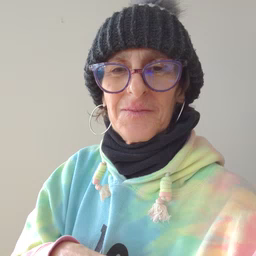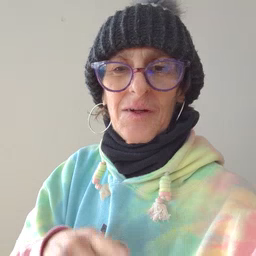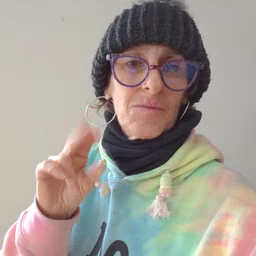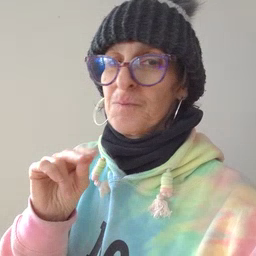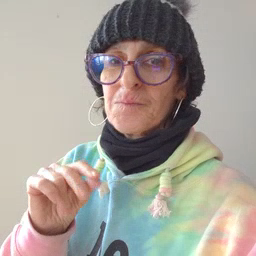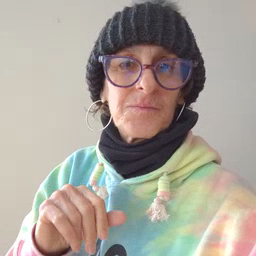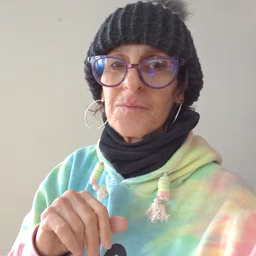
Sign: no